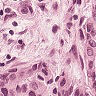
Metastatic tissue present: yes